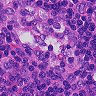
Metastatic tissue present: no